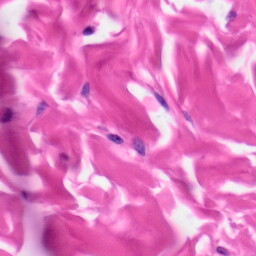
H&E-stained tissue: Skin